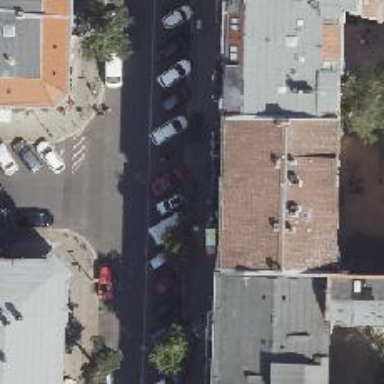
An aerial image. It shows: Parking lane area.